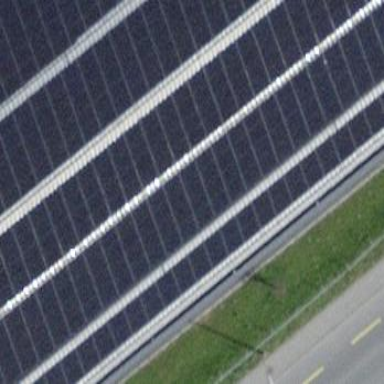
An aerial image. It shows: Solar power generator using photovoltaic method with solar photovoltaic panel types.